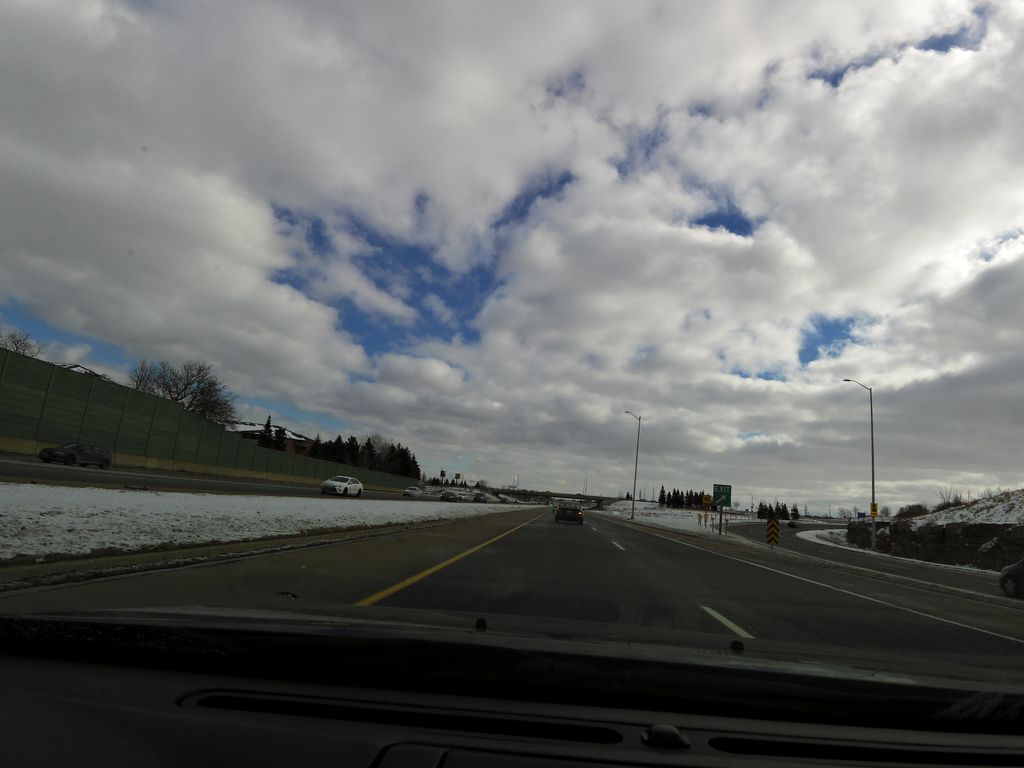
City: hamilton